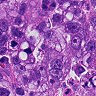
Metastatic tissue present: yes